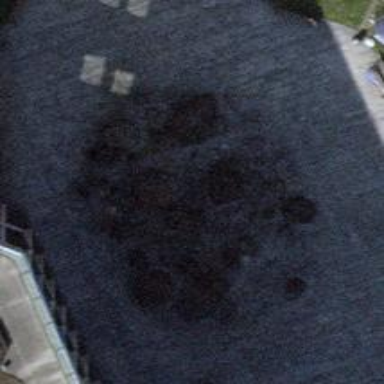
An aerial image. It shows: Fountain.